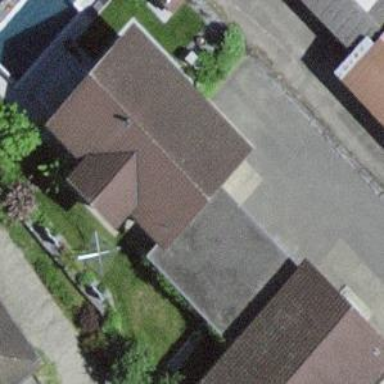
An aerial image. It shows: View of roof of building.